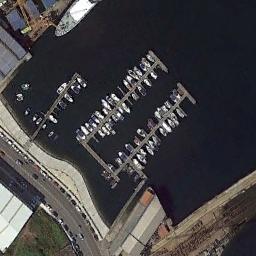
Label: harbor